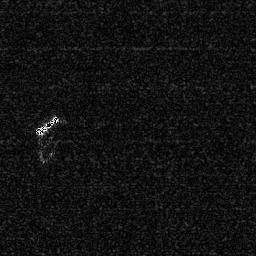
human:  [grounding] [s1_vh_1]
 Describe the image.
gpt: In the satellite image, there is  <ref>1 medium ship </ref> <box>[[12, 44, 23, 52, 0]]</box> located at left.